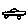
Label: car